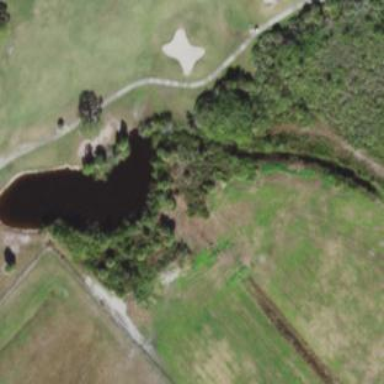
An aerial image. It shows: Water hazard on golf course. The hazard is natural water feature.